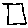
Label: square